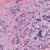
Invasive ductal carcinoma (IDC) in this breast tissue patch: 1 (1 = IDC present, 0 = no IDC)